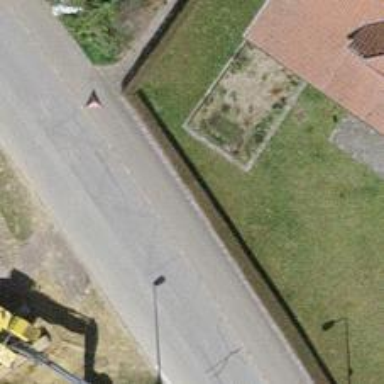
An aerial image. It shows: Bus stop along the road.